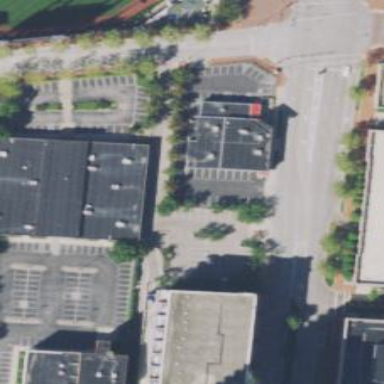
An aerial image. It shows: Commercial building.